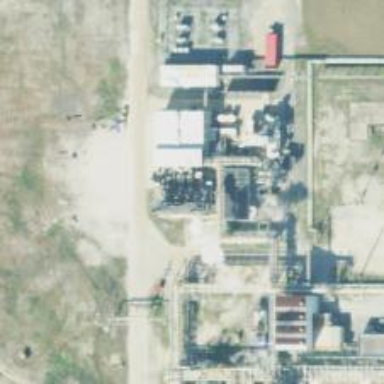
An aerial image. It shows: Gas-powered generator.